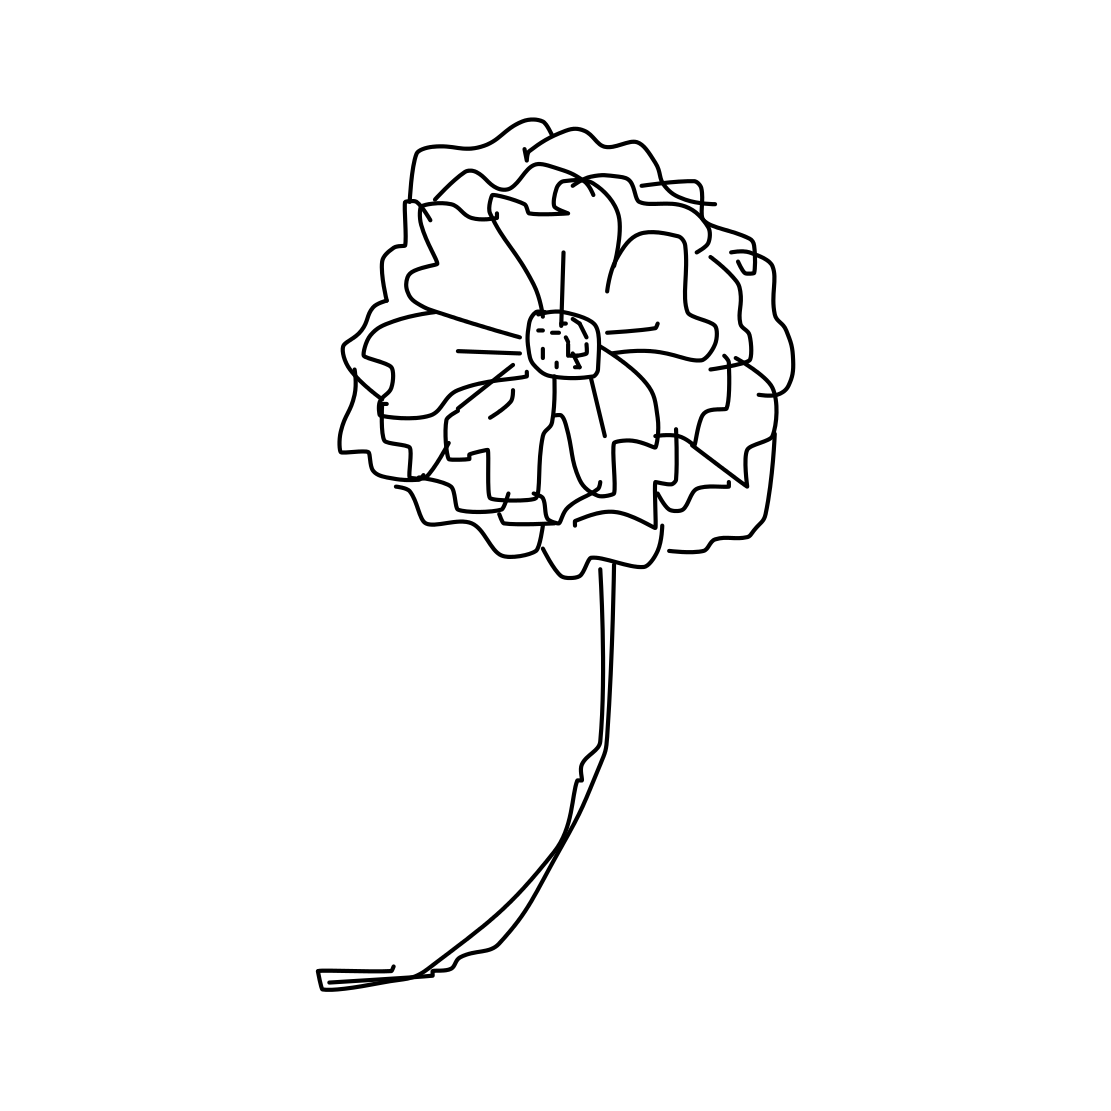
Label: flower with stem